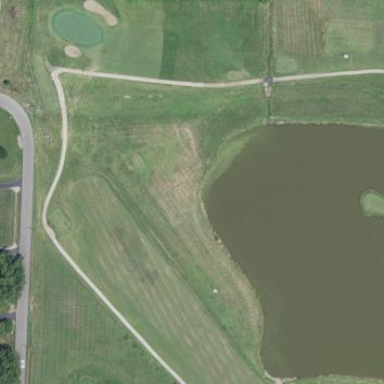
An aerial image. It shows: Water hazard on golf course.